九年级 · 度量几何学
(8 分) 如图所示, 在 $\triangle A B C$ 中, $\angle B=90^{\circ}, A B=5 \mathrm{~cm}, B C=7 \mathrm{~cm}$, 点 $P$ 从点 $A$ 开始沿 $A B$ 边向点 $B$ 以 $1 \mathrm{~cm} / \mathrm{s}$ 的速度运动, 点 $Q$ 从点 $B$ 开始沿 $B C$ 边向点 $C$ 以 $2 \mathrm{~cm} / \mathrm{s}$ 的速度运动. $P 、 Q$ 分别从 $A 、 B$ 同时出发, 当 $P 、 Q$ 两点中有一点停止运动时, 则另一点也停止运动. 设运动的时间为 $t(\mathrm{~s}) .(t \geqslant 0)$

(1)当 $t$ 为何值时, $P Q$ 的长度等于 $5 \mathrm{~cm}$;

(2)求出 $S_{\triangle B P Q}$ 关于 $t$ 的函数解析式, 计算 $P 、 Q$ 出发几秒时, $S_{\triangle B P Q}$ 有最大值, 并求出这个最大面积？

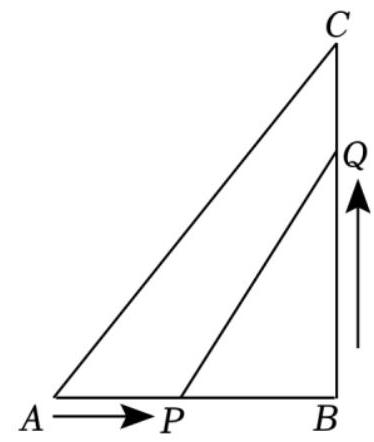
答案:  (1)当 $t$ 为 2 秒时, $P Q$ 的长度等于 $5 \mathrm{~cm}$.

(2) $S_{\triangle B P Q}=-t^{2}+5 t ; P 、 Q$ 出发 $\frac{5}{2}$ 秒时, $S_{\triangle B P Q}$ 有最大值, 这个最大面积为 $\frac{25}{4} \mathrm{~cm}^{2}$.

解析: (1) 由题意得: $A P=t \mathrm{~cm}, B Q=2 t \mathrm{~cm}$, 根据 $A B=5 \mathrm{~cm}$ 得 $P B=A B-A P=(5-t) \mathrm{cm}$,在 Rt $\triangle P B Q$ 中, 根据勾股定理得, $P B^{2}+B Q^{2}=P Q^{2}$, 进行计算得 $t=2$, 即可得;

由（1）知: $A P=t \mathrm{~cm}, B Q=2 t \mathrm{~cm}$,

（2）根据当 $P 、 Q$ 两点中有一点停止运动时, 则另一点也停止运动得 $\left\{\begin{array}{c}0 \leq t \leq 5 \\ 0 \leq 2 t \leq 7\end{array}\right.$, 即可得 $0 \leq t \leq \frac{7}{2}$, 则 $S_{\triangle B P Q}=\frac{1}{2} P B \cdot P Q=\frac{1}{2} \times(5-t) \cdot 2 t=-t^{2}+5 t, \quad S_{\triangle B P Q}=-t^{2}+5 t=-\left(t-\frac{5}{2}\right)^{2}+\frac{25}{4}$, 根据二次函数的性质即可得.

【详解】(1) 解：由题意得： $A P=t \mathrm{~cm}, B Q=2 t \mathrm{~cm}$,

$\because A B=5 \mathrm{~cm}$,

$\therefore P B=A B-A P=(5-t) \mathrm{cm}$,

在 Rt $\triangle P B Q$ 中, 根据勾股定理得, $P B^{2}+B Q^{2}=P Q^{2}$,

$\therefore(5-t)^{2}+(2 t)^{2}=5^{2}$,

$25-10 t+t^{2}+4 t^{2}=25$

$5 t^{2}-10 t=0$

$5 t(t-2)=0$

解得: $t=2$ 或 $t=0$ (不合题意, 舍去),

$\therefore t=2$.

答: 当 $t$ 为 2 秒时, $P Q$ 的长度等于 $5 \mathrm{~cm}$.

（2）解：由 (1) 知: $A P=t \mathrm{~cm}, B Q=2 t \mathrm{~cm}$,

$\because$ 当 $P 、 Q$ 两点中有一点停止运动时, 则另一点也停止运动,

$\therefore\left\{\begin{array}{c}0 \leq t \leq 5 \\ 0 \leq 2 t \leq 7\end{array}\right.$,

$\therefore 0 \leq t \leq \frac{7}{2}$,

$\therefore S_{\triangle B P Q}=\frac{1}{2} P B \cdot P Q=\frac{1}{2} \times(5-t) \cdot 2 t=-t^{2}+5 t$,

$\therefore S_{\triangle B P Q}$ 关于 $t$ 的函数解析式为 $S_{\triangle B P Q}=-t^{2}+5 t$,

$\therefore S_{\triangle B P Q}=-t^{2}+5 t=-\left(t-\frac{5}{2}\right)^{2}+\frac{25}{4}$

$\because-1<0$,

$\therefore$ 当 $t=\frac{5}{2}$ 秒时, $S_{\triangle B P Q}$ 有最大值, 最大值为 $\frac{25}{4}$.
即 $P 、 Q$ 出发 $\frac{5}{2}$ 秒时, $S_{\triangle B P Q}$ 有最大值, 这个最大面积为 $\frac{25}{4} \mathrm{~cm}^{2}$.

【点睛】本题考查了勾股定理, 一元一次不等式组, 二次函数的性质, 解题的关键是理解题意, 掌握这些知识点.